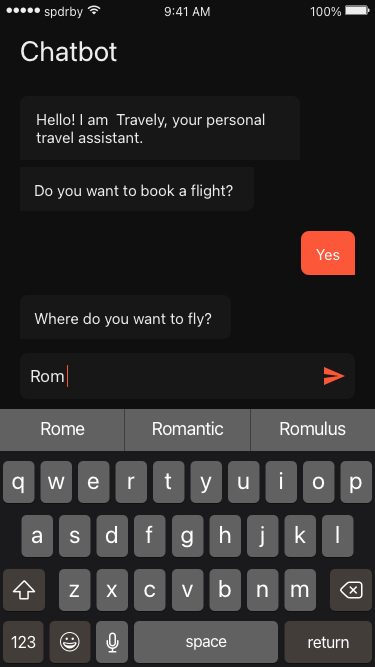
Text in this UI design:
Rom
Where do you want to fly?
Yes
Do you want to book a flight?
Hello! I am  Travely, your personal travel assistant.